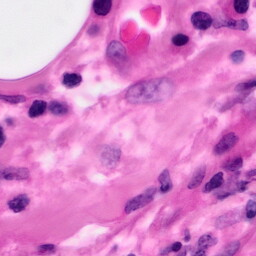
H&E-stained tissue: Pancreatic